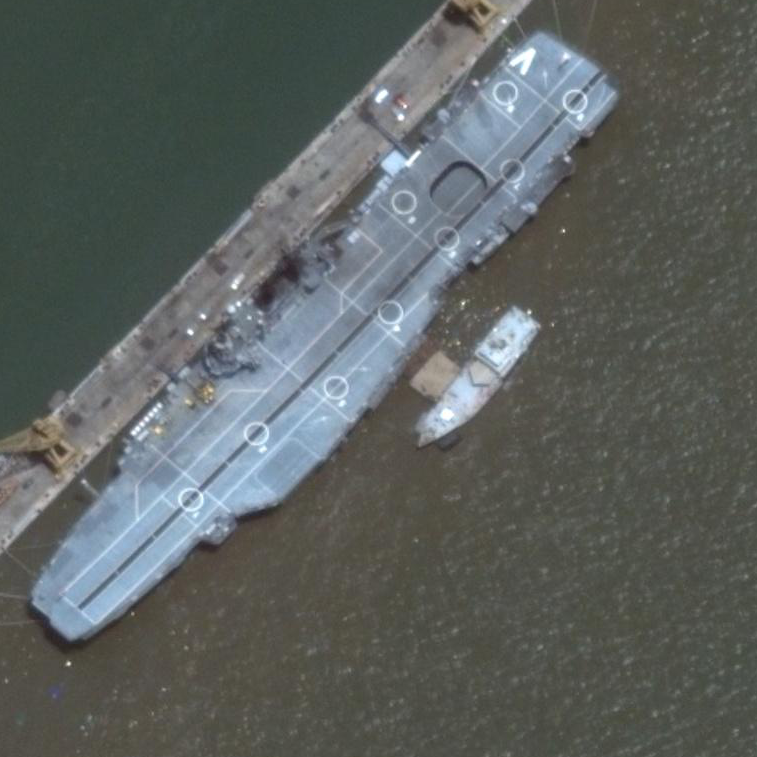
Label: aircraft_carrier